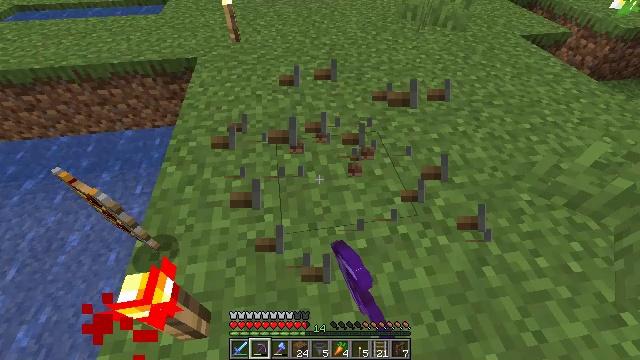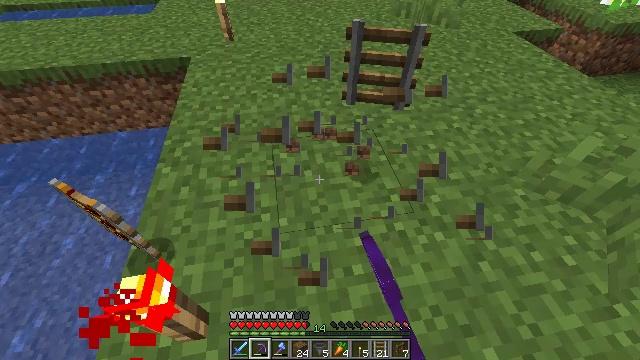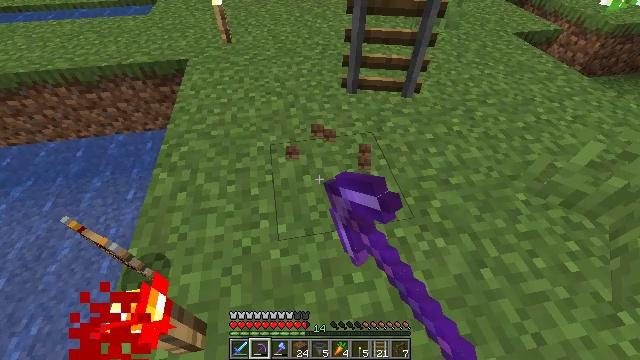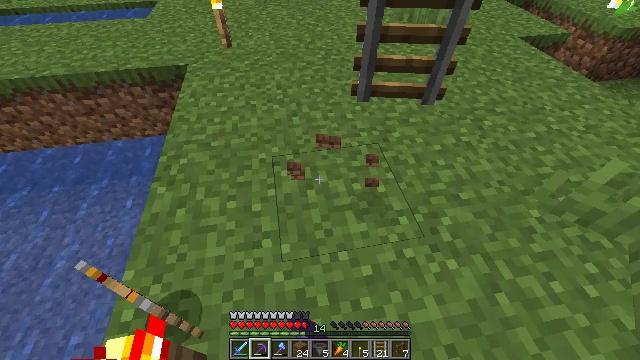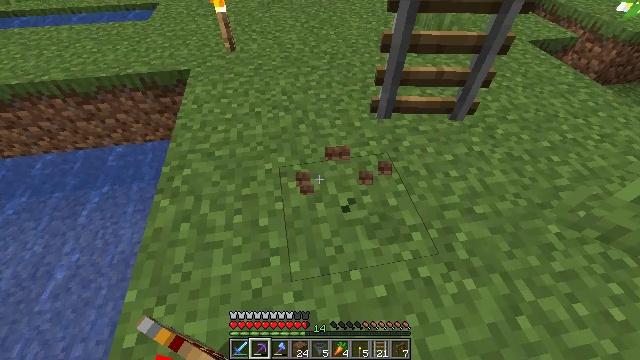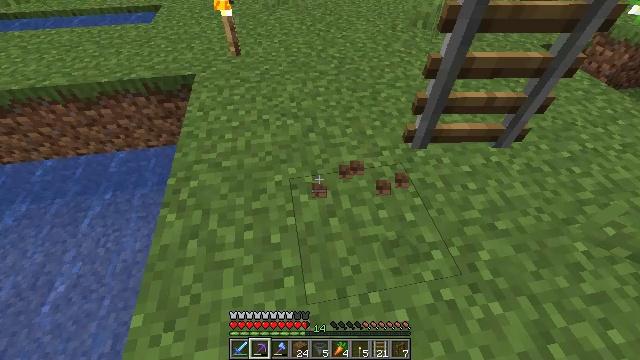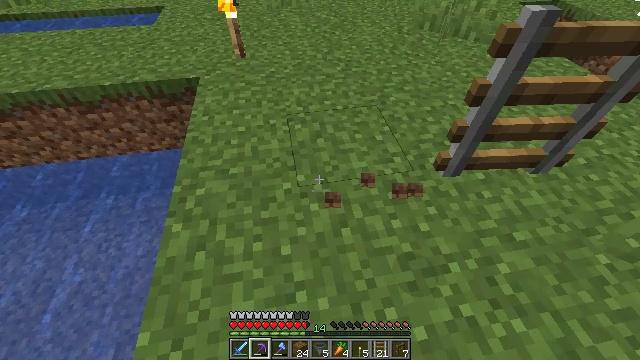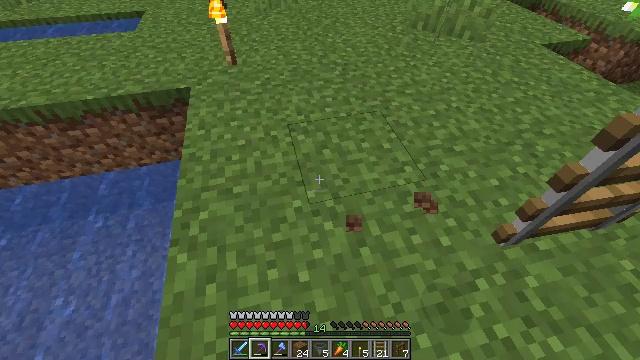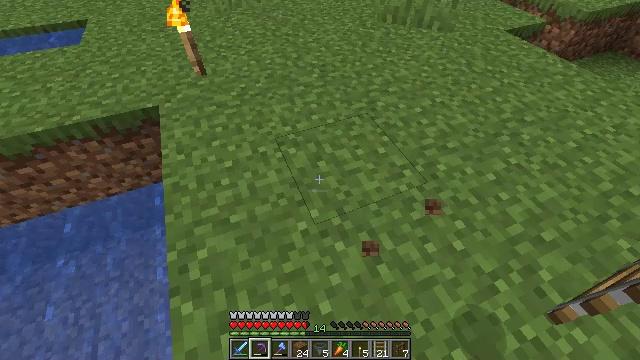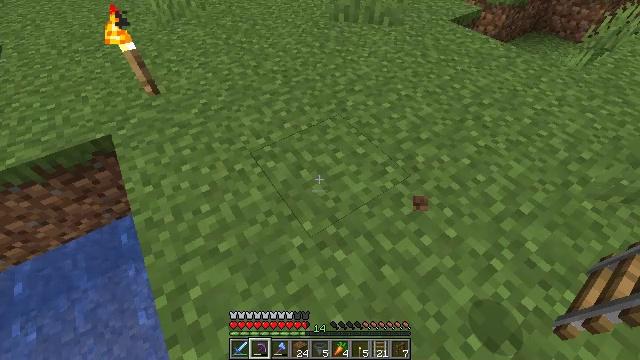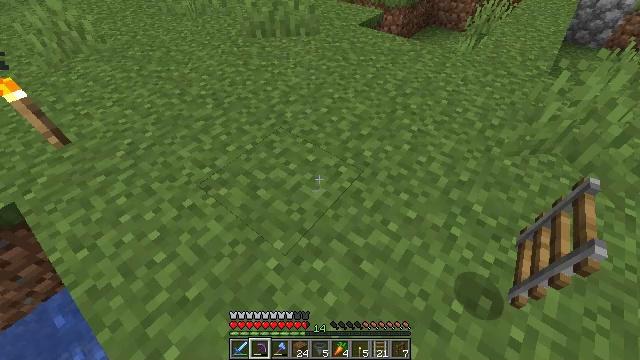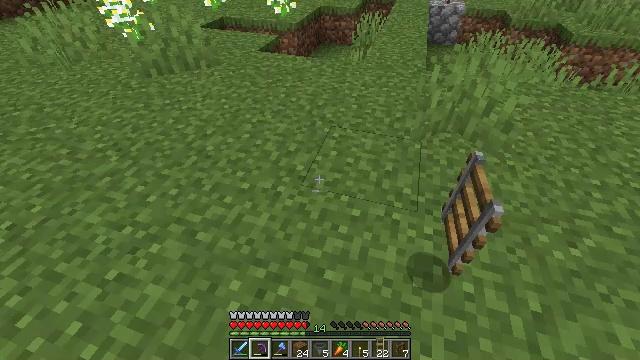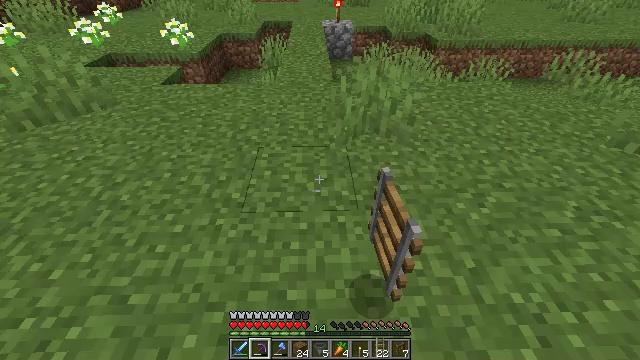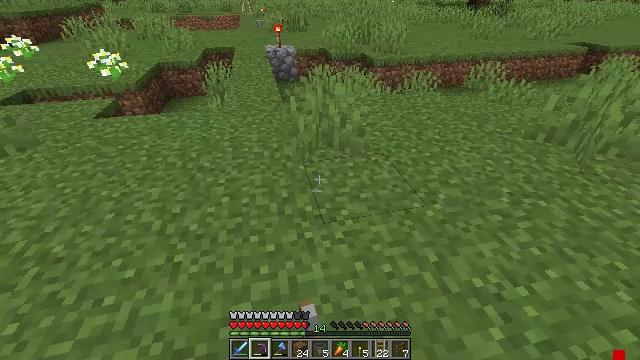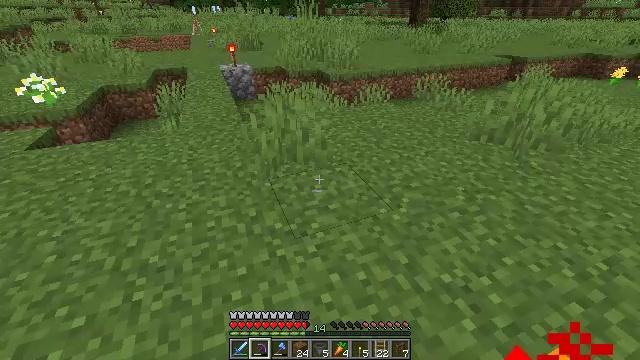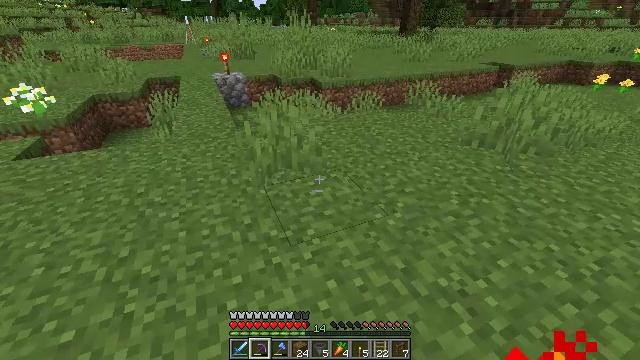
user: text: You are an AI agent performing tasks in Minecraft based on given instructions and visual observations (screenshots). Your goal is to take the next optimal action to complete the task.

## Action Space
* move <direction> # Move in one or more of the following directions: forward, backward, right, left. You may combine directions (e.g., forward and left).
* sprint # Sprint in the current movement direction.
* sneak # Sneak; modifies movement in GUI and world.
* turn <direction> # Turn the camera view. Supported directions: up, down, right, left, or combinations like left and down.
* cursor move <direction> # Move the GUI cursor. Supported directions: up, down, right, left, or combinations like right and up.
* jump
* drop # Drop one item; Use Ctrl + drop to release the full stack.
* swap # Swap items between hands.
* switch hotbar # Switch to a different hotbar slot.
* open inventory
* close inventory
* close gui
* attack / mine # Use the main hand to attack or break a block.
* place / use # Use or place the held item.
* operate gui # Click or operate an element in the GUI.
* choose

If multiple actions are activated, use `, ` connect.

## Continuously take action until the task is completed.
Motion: motion action
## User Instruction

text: Gather the redstone torch.
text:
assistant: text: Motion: turn right, attack / mine
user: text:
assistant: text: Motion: move forward, attack / mine
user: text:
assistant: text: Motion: move forward and move left, attack / mine
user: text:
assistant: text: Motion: move forward and move left, attack / mine
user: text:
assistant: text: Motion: move forward and move left
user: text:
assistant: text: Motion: move forward and move left
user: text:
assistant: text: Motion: move forward and move left, turn right
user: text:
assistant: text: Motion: move forward and move left, turn right and down
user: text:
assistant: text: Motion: turn right
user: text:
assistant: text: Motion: turn right and up
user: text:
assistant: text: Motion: turn right and up
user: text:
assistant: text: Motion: turn right and up
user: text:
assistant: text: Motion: turn right and up
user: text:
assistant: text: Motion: turn right and up
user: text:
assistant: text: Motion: turn right and up
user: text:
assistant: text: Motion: turn right
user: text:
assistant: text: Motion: no_op
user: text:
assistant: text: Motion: no_op
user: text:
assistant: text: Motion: no_op
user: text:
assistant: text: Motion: no_op
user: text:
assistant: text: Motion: no_op
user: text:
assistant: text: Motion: turn right and down
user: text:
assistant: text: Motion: turn right and down
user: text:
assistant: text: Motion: turn right and down
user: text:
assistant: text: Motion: turn right and down
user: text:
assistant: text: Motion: turn right and down
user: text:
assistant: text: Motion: turn right
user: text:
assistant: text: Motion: turn right
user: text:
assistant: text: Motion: no_op
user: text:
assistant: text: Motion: no_op